Aerial crown-view tile of a tropical tree (Barro Colorado Island, Panama), acquired 20240918:
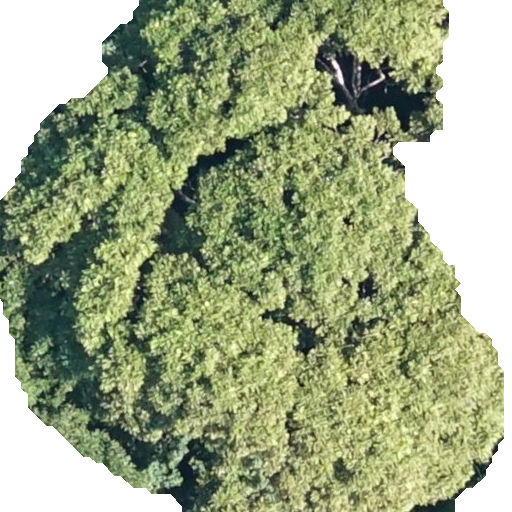
Species: Dipteryx oleifera
GBIF accepted scientific name: Dipteryx oleifera
Crown area: 385.517 m²